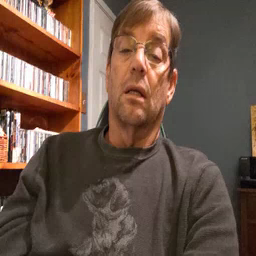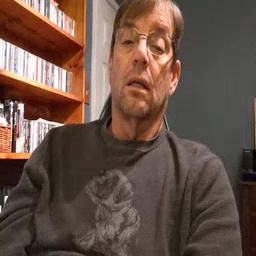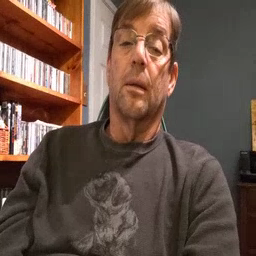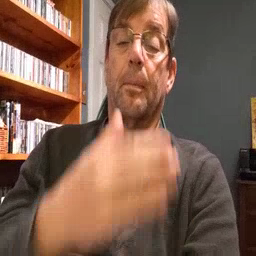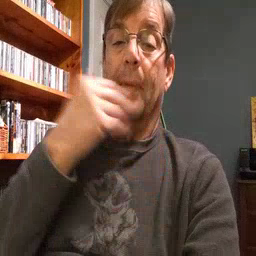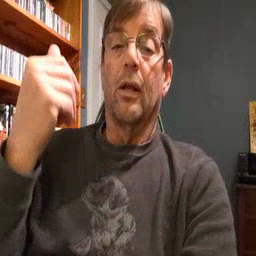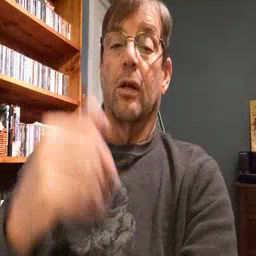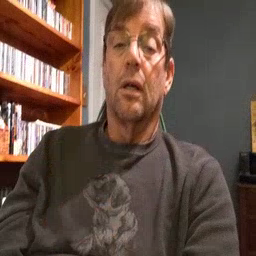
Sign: better